Question: I've php script to generate thumbnails on images upload, using PHP GD Library.
The height of the thumbnail is fixed ( in this case its ), and its width will be calculated according to original image's aspect ratio.
ex.
'''
$new_height = $thumbHeight;
$new_width = intval($thumbHeight * $width / $height);
'''
but in some images the output thumbnail image having pixels distorted. Below images addresses my question clearly.

After generating thumbnail the output image (), but i want the output image as it is in
My Code :
'''
$file = "pic.jpg";
$thumbHeight = 240;
$progressive = false;
$img;
if(preg_match('/<URL> {
$img = imagecreatefromjpeg($file);
} else if (preg_match('/<URL> {
$img = imagecreatefromgif($file);
} else if (preg_match('/<URL> {
$img = imagecreatefrompng($file);
} else if(preg_match('/<URL> {
$img = imagecreatefromjpeg($file);
}
$arr_image_details = getimagesize($file);
$width = $arr_image_details[0]; // width of input image
$height = $arr_image_details[1]; // height of input image
$new_height = $thumbHeight; // new thumbnail height
$new_width = intval($thumbHeight * $width / $height); // new thumbnail width
$tmp_img = imagecreatetruecolor( $new_width, $new_height );
imagecopyresized( $tmp_img, $img, 0, 0, 0, 0, $new_width, $new_height, $width, $height );
if($progressive) imageinterlace($tmp_img, 1);
imagejpeg( $tmp_img, "lag-$file",100 );
imagedestroy($img);
imagedestroy($tmp_img);
'''
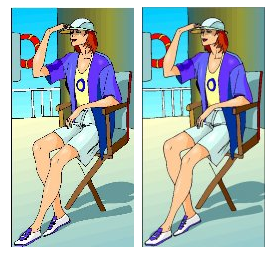
Answer: Using 'imagecopyresampled()' function instead of 'imagecopyresized()' often makes the rendered image smoother, so in this case probably it will be the solution.